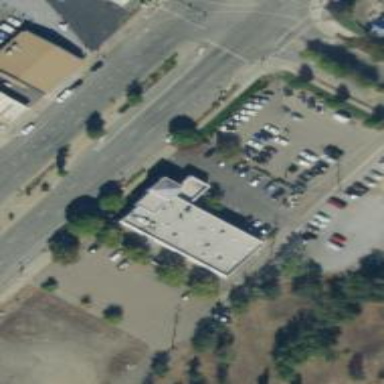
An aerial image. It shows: Car rental facility.